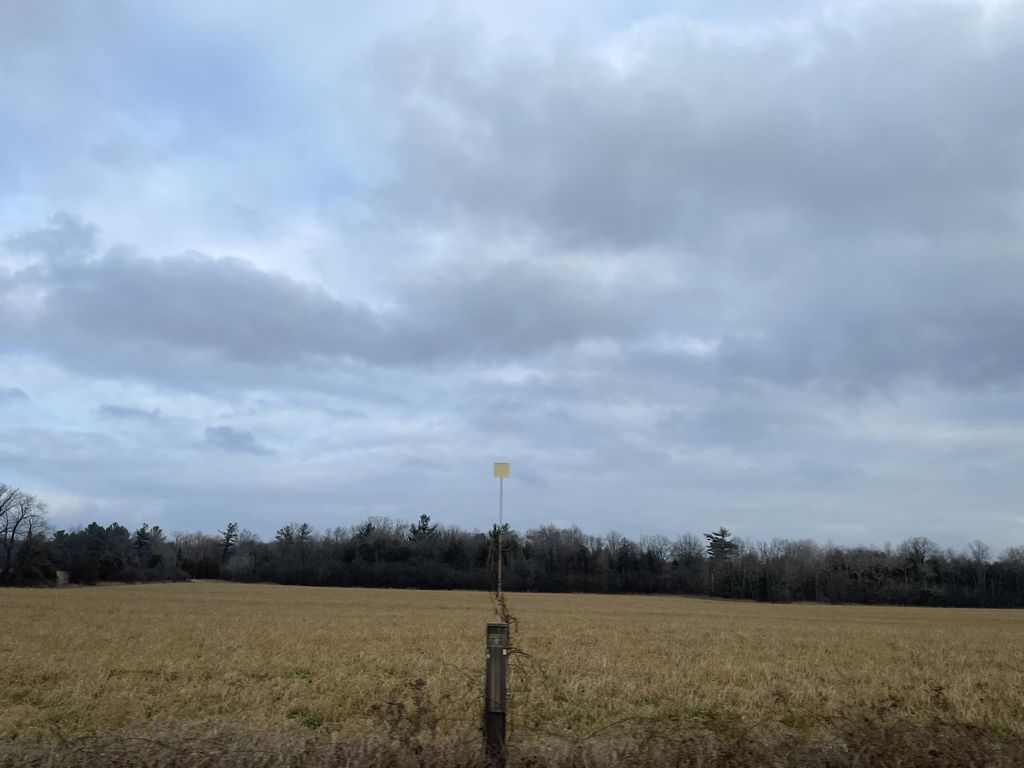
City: kitchener-waterloo